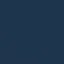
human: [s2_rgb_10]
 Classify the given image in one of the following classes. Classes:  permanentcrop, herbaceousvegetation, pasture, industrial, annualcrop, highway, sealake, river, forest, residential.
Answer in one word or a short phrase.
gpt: SeaLake